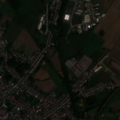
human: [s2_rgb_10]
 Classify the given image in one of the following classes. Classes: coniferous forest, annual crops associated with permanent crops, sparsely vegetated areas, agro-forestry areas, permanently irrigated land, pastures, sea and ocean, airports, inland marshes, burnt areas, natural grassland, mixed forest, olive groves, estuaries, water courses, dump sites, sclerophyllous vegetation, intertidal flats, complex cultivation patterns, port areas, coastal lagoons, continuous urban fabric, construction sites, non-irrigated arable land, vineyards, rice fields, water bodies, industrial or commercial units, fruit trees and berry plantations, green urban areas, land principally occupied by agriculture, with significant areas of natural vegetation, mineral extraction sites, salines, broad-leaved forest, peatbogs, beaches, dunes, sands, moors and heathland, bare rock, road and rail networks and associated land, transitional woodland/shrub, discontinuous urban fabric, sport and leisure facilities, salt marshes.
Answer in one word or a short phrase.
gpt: discontinuous urban fabric, industrial or commercial units, non-irrigated arable land, complex cultivation patterns